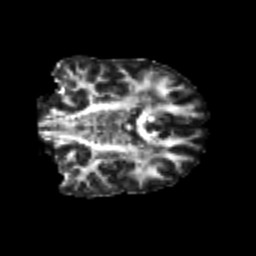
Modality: FA
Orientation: coronal
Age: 25
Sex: female
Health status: healthy
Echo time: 0.074 s